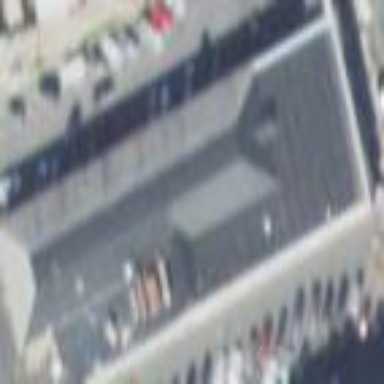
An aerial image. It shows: Supermarket building.